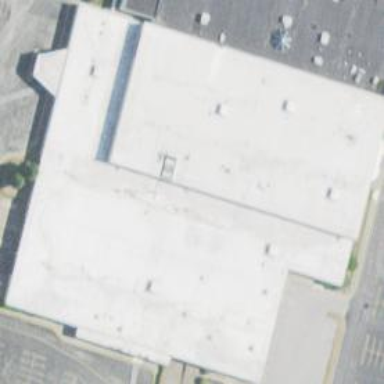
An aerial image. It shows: Retail building housing department store.